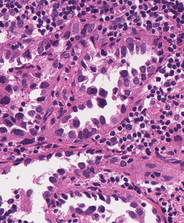
Tumor epithelial tissue: yes
Tumor-associated stroma tissue: yes
Normal tissue: no